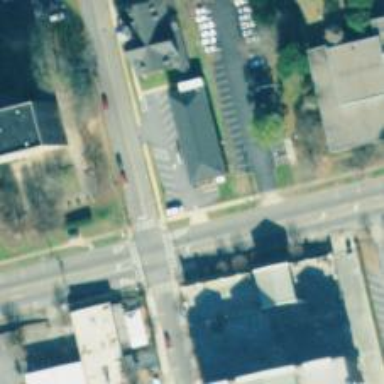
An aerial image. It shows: Secondary road with separate sidewalks.